Question: JFreechart 1.0.14 dealing with MultiPiePlot.
Dataset is a 'CategoryDataSet' with the category defining the Sub plot's title text.
I need to change the colour of the titles for each sub plot.
I am changing the background to black and need a contrasting title colour.
I've found how to change the colour of pretty much everything else.
In the below image the sub titles "'Response Pending'", "'Resplan Pending'" and "'Resolution Pending'" all need to be changed in colour.

I can't seem to access the Object to set the paint Colour anywhere.
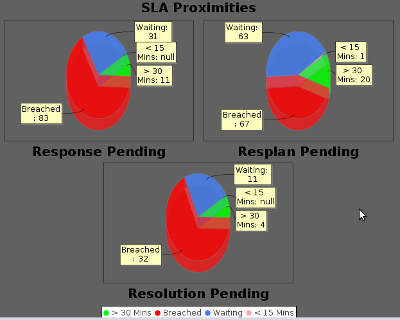
Answer: Have you tried:
'''
chart1.getTitle().setPaint(Color.RED);
'''
Where char1 is the name of one of your charts?